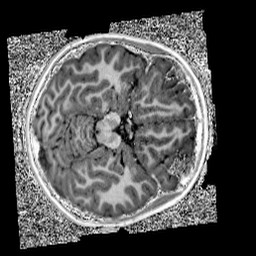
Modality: UNIT1
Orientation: axial
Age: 9
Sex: female
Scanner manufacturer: siemens
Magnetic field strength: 3 T
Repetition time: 4 s
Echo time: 0.00303 s